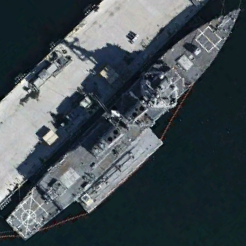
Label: destroyer